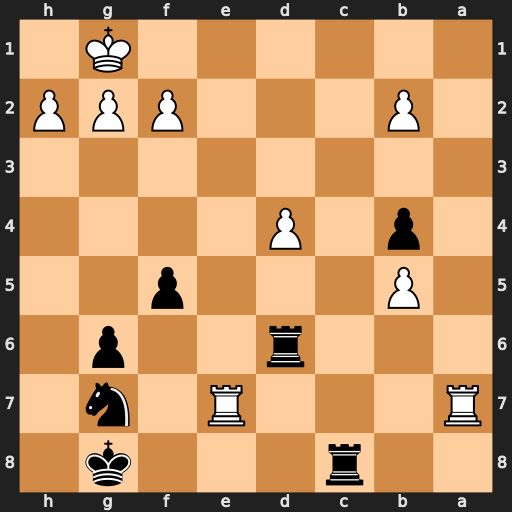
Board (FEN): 2r3k1/R3R1n1/3r2p1/1P3p2/1p1P4/8/1P3PPP/6K1
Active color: b
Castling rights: -
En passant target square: -
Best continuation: Rc1+ Re1 Rxe1#